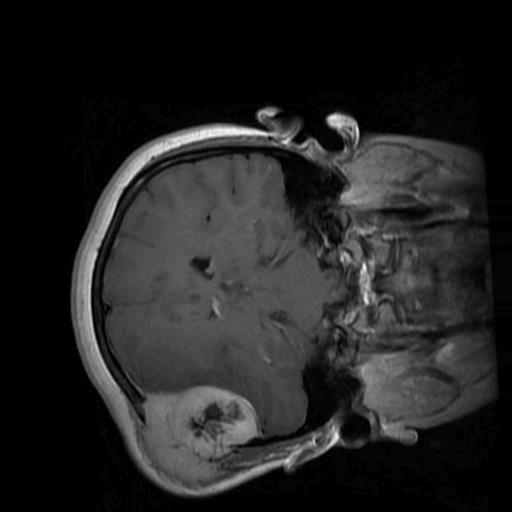
Label: brain_menin